Question: I have to design the screen.I want to put the footer bar below the list.
See here:
'''
<?xml version="1.0" encoding="utf-8"?>
<LinearLayout android:id="@+id/main"
xmlns:android="http://schemas.android.com/apk/res/android"
android:orientation="vertical"
android:layout_height="fill_parent"
android:layout_width="fill_parent"
android:background="@drawable/wallpaper">
<!-- Header -->
<LinearLayout android:id="@+id/header"
android:background="#0099CC"
android:layout_height="wrap_content"
android:layout_width="fill_parent">
<TextView android:id="@+id/routeCode"
android:layout_height="fill_parent"
android:layout_width="wrap_content"
android:text="Code"
android:width="100dip"
android:height="30dip"
android:textColor="@color/black"
android:gravity="center_horizontal"
/>
<TextView android:id="@+id/routeName"
android:layout_height="fill_parent"
android:layout_width="wrap_content"
android:text="Name"
android:width="150dip"
android:height="30dip"
android:textColor="@color/black"
android:gravity="center_horizontal"
/>
<TextView android:id="@+id/outlets"
android:layout_height="fill_parent"
android:layout_width="wrap_content"
android:text="Outlets"
android:width="60dip"
android:height="30dip"
android:textColor="@color/black"
android:gravity="center_horizontal"
/>
</LinearLayout>
<!-- List Divider -->
<View android:layout_width="fill_parent"
android:layout_height="1dip"
android:background="?android:attr/listDivider" />
<!-- ListView (grid_items) -->
<LinearLayout android:id="@+id/layout"
android:layout_width="wrap_content"
android:layout_height="wrap_content"
android:layout_weight="1" >
<ListView android:id="@android:id/list"
android:layout_height="405dp"
android:layout_width="fill_parent">
</ListView>
<TextView android:id="@id/android:empty"
android:layout_width="fill_parent"
android:gravity="center_vertical"
android:layout_height="fill_parent"
android:layout_marginTop="25dp"
android:text="No Sales Routes Define By Admin" />
</LinearLayout>
<!-- Footer -->
<RelativeLayout android:id="@+id/header"
android:background="#000000"
android:layout_height="wrap_content"
android:layout_width="fill_parent">
<Button android:text="Exit"
android:id="@+id/button1"
android:background="#0099FF"
android:layout_width="wrap_content"
android:layout_height="wrap_content"
android:layout_marginLeft="8dp"
android:onClick="onExitAction">
</Button>
<Button android:layout_width="wrap_content"
android:text="Next"
android:background="#0099FF"
android:layout_height="wrap_content"
android:layout_marginRight="8dp"
android:id="@+id/button2"
android:layout_alignParentTop="true"
android:layout_alignParentRight="true"
android:onClick="onNextAction">
</Button>
</RelativeLayout>
</LinearLayout>
'''
Problem is if there no data for list or few rows are avilable, then footerbar will come up.How to fix that thing.I want to fixed in below part.I won't to come up....
When I add this code 'android:layout_weight="1"' it coming like this :

This is my Tab xml part;
'''
<?xml version="1.0" encoding="utf-8"?>
<TabHost xmlns:android="http://schemas.android.com/apk/res/android"
android:orientation="vertical"
android:id="@android:id/tabhost"
android:layout_width="fill_parent"
android:layout_height="fill_parent"
android:fadingEdge="horizontal">
<RelativeLayout
android:orientation="vertical"
android:layout_width="fill_parent"
android:layout_height="fill_parent"
>
<FrameLayout
android:id="@android:id/tabcontent"
android:layout_width="fill_parent"
android:layout_height="fill_parent"
android:textColor="#ffffff" />
<TabWidget
android:id="@android:id/tabs"
android:layout_width="fill_parent"
android:layout_height="56dp"
android:gravity="bottom"
android:tabStripEnabled="true"
android:layout_alignParentBottom="true"/>
</RelativeLayout>
</TabHost>
'''
I want that bar above the tab..
Please help me..
thanks in advance
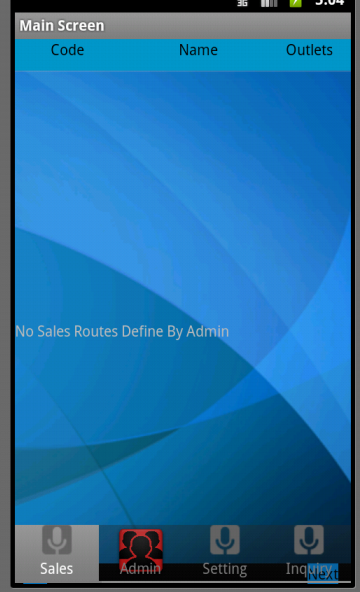
Answer: Try this code,
'''
<?xml version="1.0" encoding="utf-8"?>
<RelativeLayout android:id="@+id/main"
xmlns:android="http://schemas.android.com/apk/res/android"
android:orientation="vertical"
android:layout_height="fill_parent"
android:layout_width="fill_parent"
android:background="@drawable/icon">
<!-- Header -->
<LinearLayout android:id="@+id/header"
android:background="#0099CC"
android:layout_height="wrap_content"
android:layout_width="fill_parent">
<TextView android:id="@+id/routeCode"
android:layout_height="fill_parent"
android:layout_width="wrap_content"
android:text="Code"
android:width="100dip"
android:height="30dip"
android:gravity="center_horizontal"
/>
<TextView android:id="@+id/routeName"
android:layout_height="fill_parent"
android:layout_width="wrap_content"
android:text="Name"
android:width="150dip"
android:height="30dip"
android:gravity="center_horizontal"
/>
<TextView android:id="@+id/outlets"
android:layout_height="fill_parent"
android:layout_width="wrap_content"
android:text="Outlets"
android:width="60dip"
android:height="30dip"
android:gravity="center_horizontal"
/>
</LinearLayout>
<!-- List Divider -->
<View
android:id="@+id/myView"
android:layout_width="fill_parent"
android:layout_height="1dip"
android:background="?android:attr/listDivider"
android:layout_below="@+id/header" />
<!-- ListView (grid_items) -->
<LinearLayout android:id="@+id/layout"
android:layout_below="@+id/myView"
android:layout_width="wrap_content"
android:layout_height="wrap_content" >
<ListView android:id="@android:id/list"
android:layout_height="wrap_content"
android:layout_width="fill_parent">
</ListView>
<TextView android:id="@id/android:empty"
android:layout_width="fill_parent"
android:gravity="center_vertical"
android:layout_height="fill_parent"
android:layout_marginTop="25dp"
android:text="No Sales Routes Define By Admin" />
</LinearLayout>
<!-- Footer -->
<RelativeLayout
android:layout_alignParentBottom="true"
android:id="@+id/MyRelative"
android:background="#000000"
android:layout_height="wrap_content"
android:layout_width="fill_parent"
android:layout_gravity="bottom">
<Button android:text="Exit"
android:id="@+id/button1"
android:background="#0099FF"
android:layout_width="wrap_content"
android:layout_height="wrap_content"
android:layout_marginLeft="8dp"
android:onClick="onExitAction">
</Button>
<Button android:layout_width="wrap_content"
android:text="Next"
android:background="#0099FF"
android:layout_height="wrap_content"
android:layout_marginRight="8dp"
android:id="@+id/button2"
android:layout_alignParentTop="true"
android:layout_alignParentRight="true"
android:onClick="onNextAction">
</Button>
</RelativeLayout>
</RelativeLayout>
'''